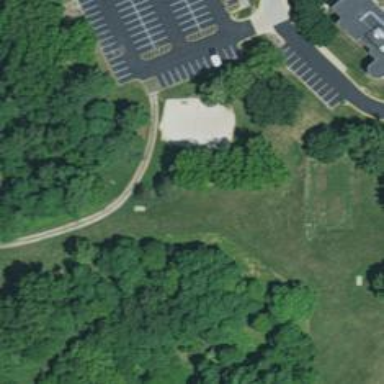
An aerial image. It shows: Disc golf tee.